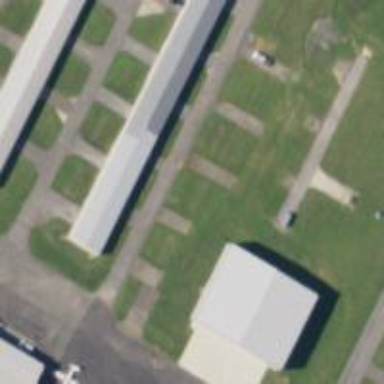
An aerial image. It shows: Hangar.